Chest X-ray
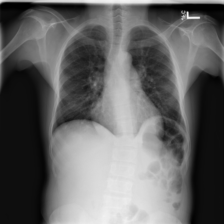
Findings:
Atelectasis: negative
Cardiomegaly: negative
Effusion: negative
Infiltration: negative
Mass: negative
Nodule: negative
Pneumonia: negative
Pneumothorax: negative
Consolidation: negative
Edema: negative
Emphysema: negative
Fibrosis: negative
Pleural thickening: negative
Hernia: negative